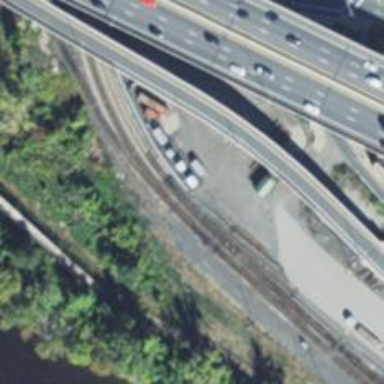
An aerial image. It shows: Junction on the railway.